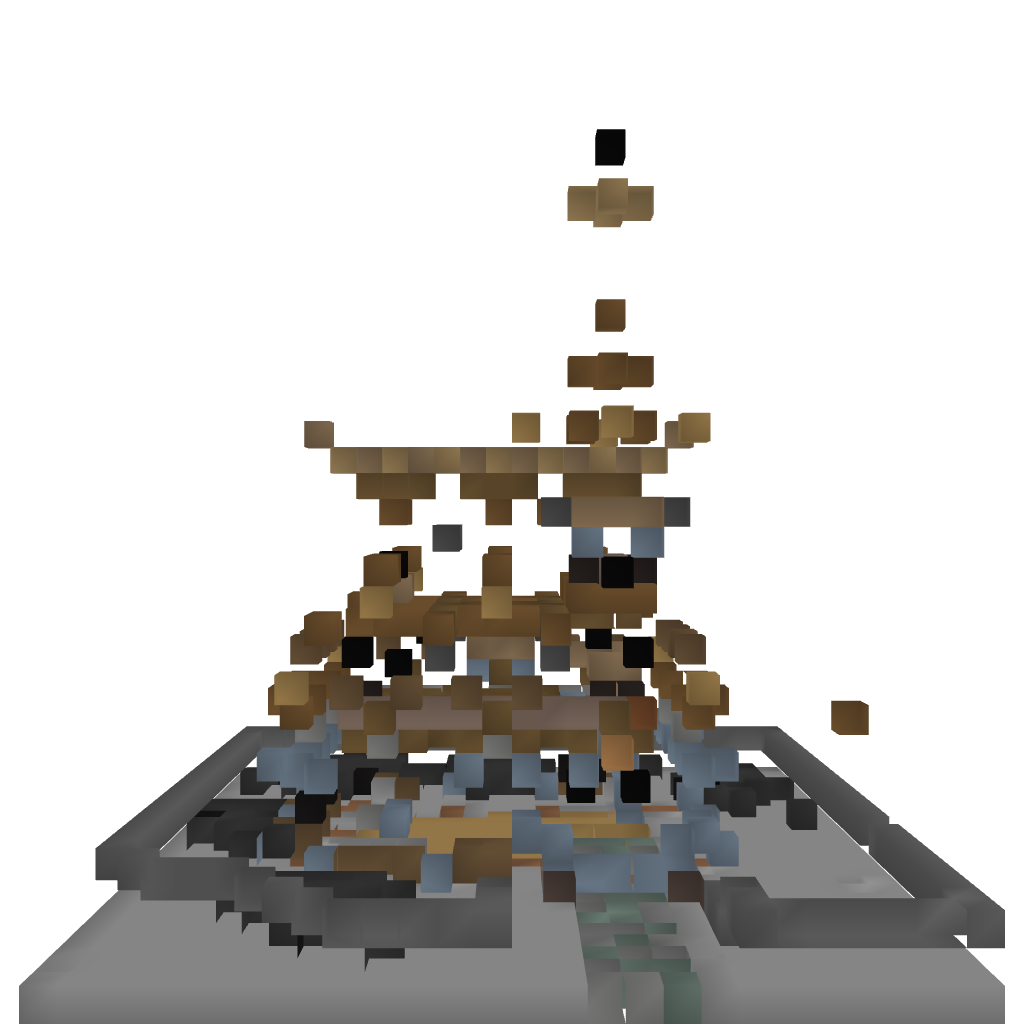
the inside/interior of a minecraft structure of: Adams Family Mansion